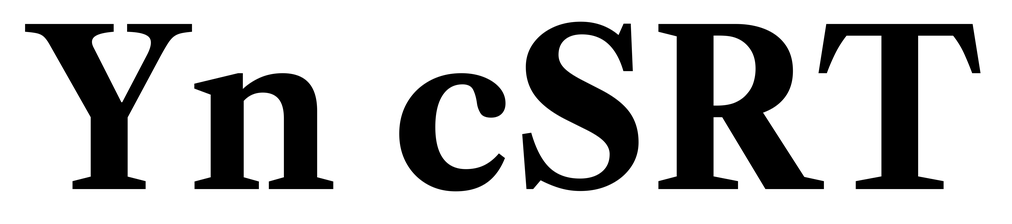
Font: LibreCaslonText_Bold